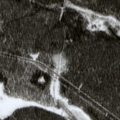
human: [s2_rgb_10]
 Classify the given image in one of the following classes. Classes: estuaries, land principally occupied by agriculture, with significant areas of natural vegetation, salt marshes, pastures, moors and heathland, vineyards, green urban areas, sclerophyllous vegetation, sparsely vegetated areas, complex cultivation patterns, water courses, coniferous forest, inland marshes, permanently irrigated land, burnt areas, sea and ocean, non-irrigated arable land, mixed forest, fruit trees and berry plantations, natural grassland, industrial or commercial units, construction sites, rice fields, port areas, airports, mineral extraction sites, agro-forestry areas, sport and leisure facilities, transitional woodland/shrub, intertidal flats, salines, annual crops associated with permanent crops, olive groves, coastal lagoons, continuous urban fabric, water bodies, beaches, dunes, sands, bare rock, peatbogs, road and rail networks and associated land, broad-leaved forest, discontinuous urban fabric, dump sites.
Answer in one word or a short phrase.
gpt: coniferous forest